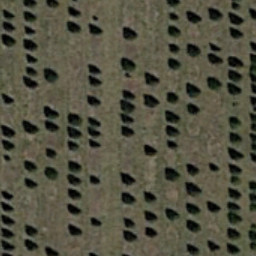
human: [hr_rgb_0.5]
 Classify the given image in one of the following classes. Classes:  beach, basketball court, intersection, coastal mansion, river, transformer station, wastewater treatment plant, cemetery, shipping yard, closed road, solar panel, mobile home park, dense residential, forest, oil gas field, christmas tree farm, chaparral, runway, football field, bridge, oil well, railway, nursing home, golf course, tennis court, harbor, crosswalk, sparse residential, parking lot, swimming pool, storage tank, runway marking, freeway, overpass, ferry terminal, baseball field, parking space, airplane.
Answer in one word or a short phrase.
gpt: christmas tree farm